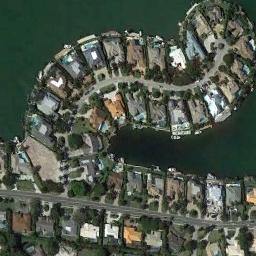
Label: dense_residential